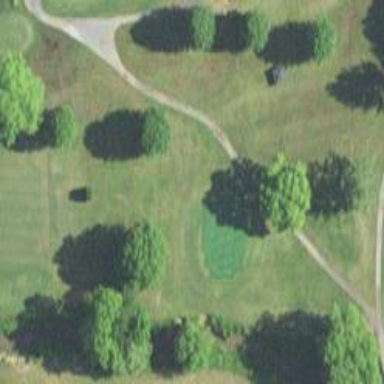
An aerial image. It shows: Service road designated as golf cart path.